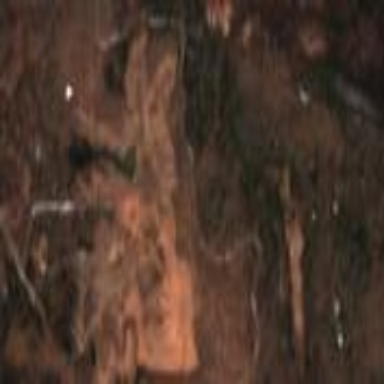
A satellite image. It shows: Quarry area.